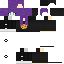
A female human skin with dark skin, wearing brown helmet dressed in a purple hoodie and black pants, featuring a closed mouth.